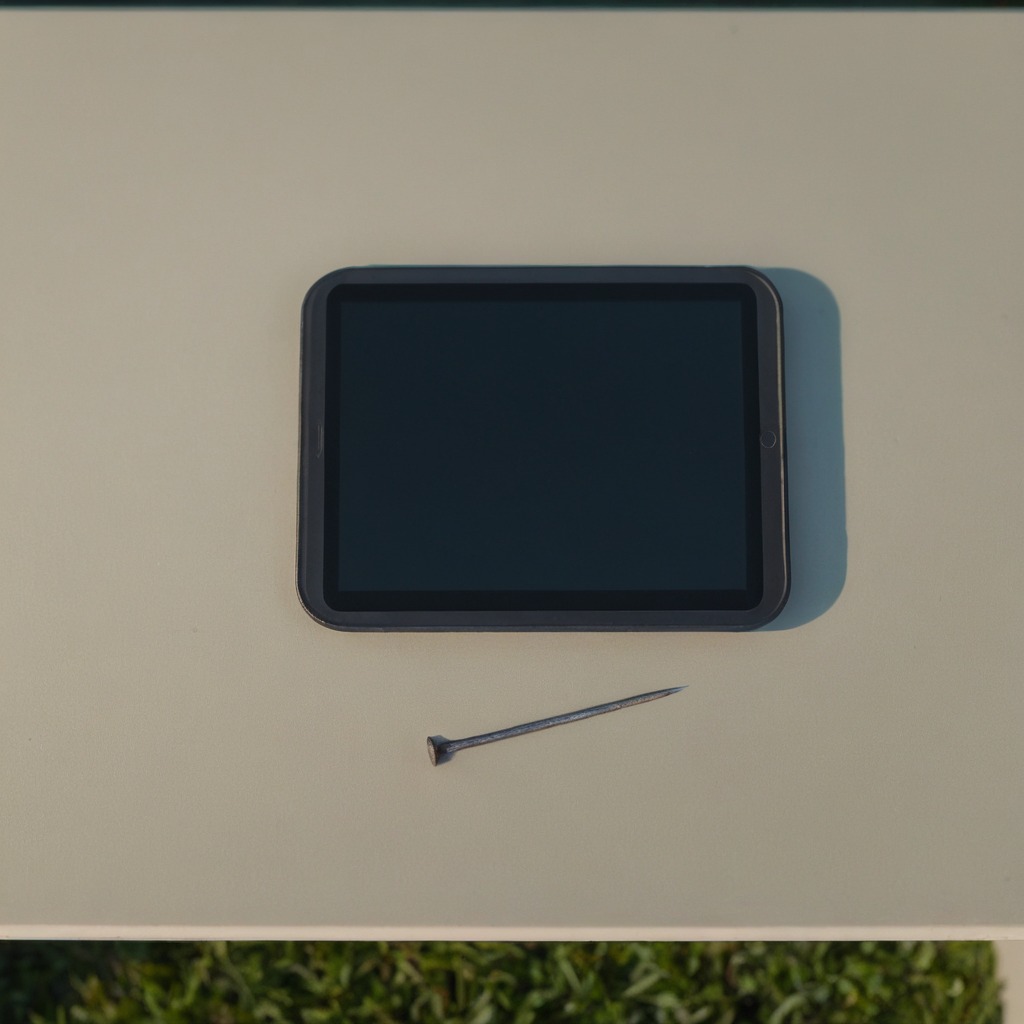
A nail is lying on the table.